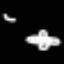
Label: airplane